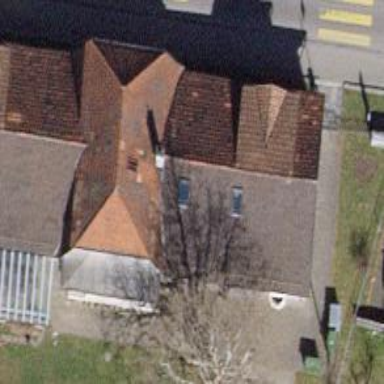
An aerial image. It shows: Kindergarten building.